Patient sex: M
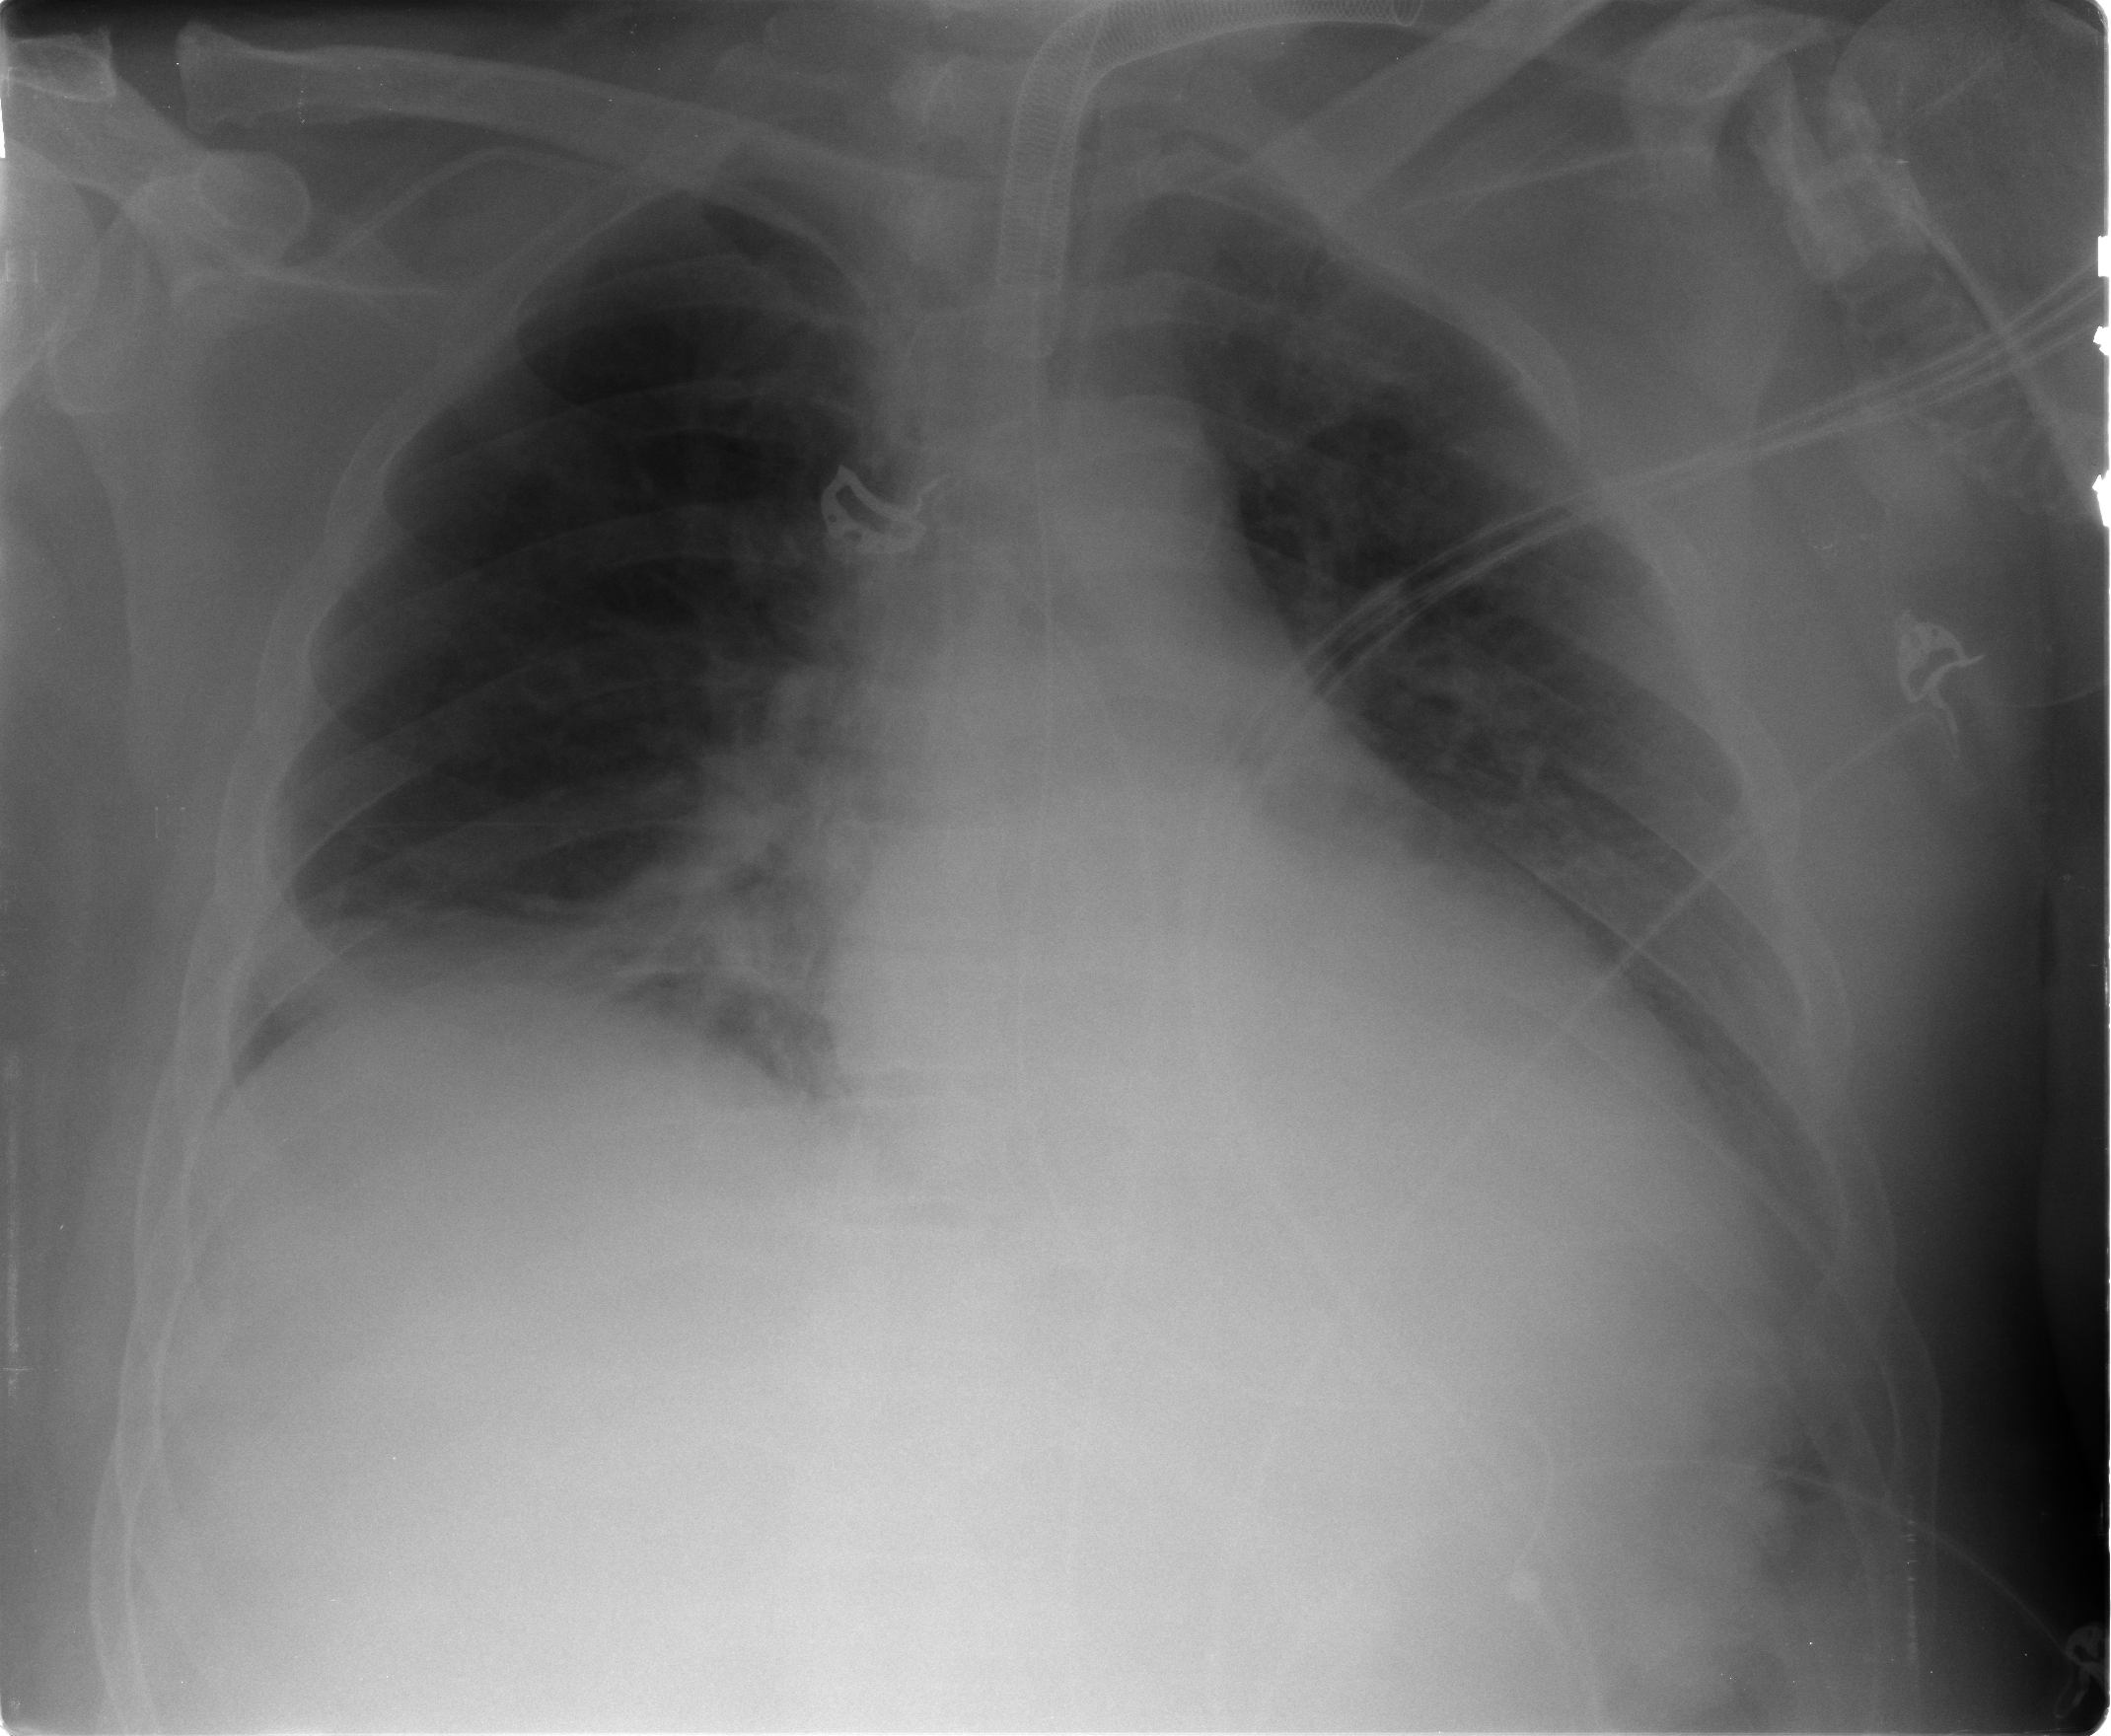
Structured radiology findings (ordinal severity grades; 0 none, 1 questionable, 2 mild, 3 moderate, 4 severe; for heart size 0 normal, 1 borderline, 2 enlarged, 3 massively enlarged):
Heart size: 2
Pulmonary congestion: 2
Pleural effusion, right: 0
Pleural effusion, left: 2
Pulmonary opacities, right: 0
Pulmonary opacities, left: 0
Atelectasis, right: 2
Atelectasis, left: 2